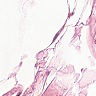
Metastatic tissue present: no